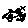
Label: fish